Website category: book
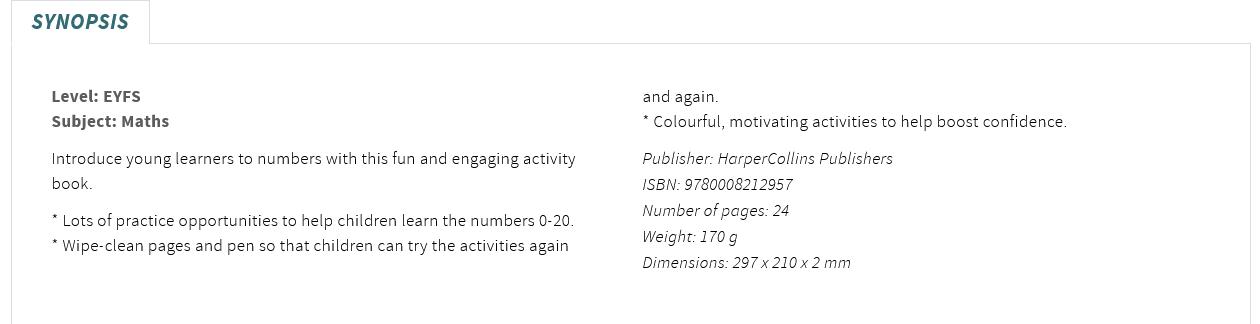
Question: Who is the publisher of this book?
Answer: HarperCollins Publishers

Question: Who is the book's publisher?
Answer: HarperCollins Publishers

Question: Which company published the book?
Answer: HarperCollins Publishers

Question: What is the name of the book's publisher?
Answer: HarperCollins Publishers

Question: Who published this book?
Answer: HarperCollins Publishers

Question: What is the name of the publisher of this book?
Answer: HarperCollins Publishers

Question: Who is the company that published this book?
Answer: HarperCollins Publishers

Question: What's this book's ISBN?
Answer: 9780008212957

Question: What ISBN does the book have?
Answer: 9780008212957

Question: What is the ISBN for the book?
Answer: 9780008212957

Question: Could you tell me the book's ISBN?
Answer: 9780008212957

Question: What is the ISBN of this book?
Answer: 9780008212957

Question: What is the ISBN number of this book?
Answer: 9780008212957

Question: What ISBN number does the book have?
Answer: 9780008212957

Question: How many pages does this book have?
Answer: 24

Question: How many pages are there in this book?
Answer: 24

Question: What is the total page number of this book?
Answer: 24

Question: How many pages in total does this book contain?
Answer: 24

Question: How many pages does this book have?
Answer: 24

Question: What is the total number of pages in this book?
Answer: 24

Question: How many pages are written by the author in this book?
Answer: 24

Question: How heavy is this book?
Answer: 170 g

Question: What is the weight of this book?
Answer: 170 g

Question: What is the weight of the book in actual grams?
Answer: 170 g

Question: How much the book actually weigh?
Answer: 170 g

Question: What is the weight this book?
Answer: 170 g

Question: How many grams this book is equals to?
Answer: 170 g

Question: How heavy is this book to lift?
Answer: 170 g

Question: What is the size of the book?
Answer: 297 x 210 x 2 mm

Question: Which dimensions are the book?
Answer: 297 x 210 x 2 mm

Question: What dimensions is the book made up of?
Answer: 297 x 210 x 2 mm

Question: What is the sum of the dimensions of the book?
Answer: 297 x 210 x 2 mm

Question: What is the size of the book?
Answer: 297 x 210 x 2 mm

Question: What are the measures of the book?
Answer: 297 x 210 x 2 mm

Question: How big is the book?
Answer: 297 x 210 x 2 mm